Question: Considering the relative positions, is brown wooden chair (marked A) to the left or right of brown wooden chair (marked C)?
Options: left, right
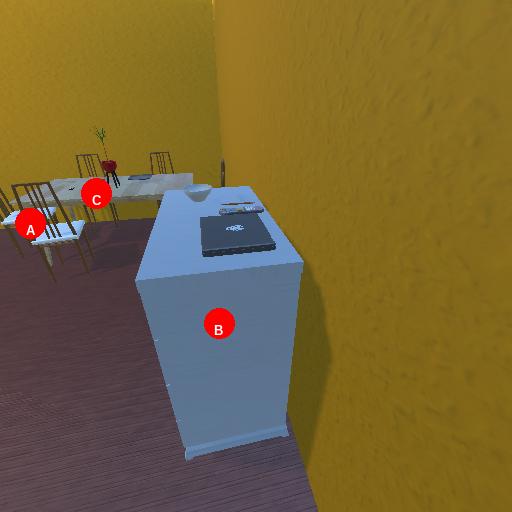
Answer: left